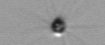
Label: Calciopappus